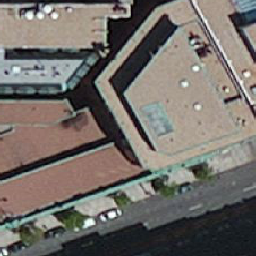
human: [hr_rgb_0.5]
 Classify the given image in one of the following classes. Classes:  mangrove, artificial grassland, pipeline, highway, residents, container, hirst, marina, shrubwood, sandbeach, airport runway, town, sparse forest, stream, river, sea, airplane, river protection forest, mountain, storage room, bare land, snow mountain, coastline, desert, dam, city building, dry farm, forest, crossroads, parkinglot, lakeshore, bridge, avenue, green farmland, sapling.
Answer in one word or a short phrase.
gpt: city building